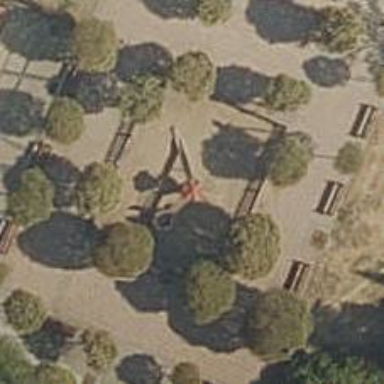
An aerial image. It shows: Playground area for leisure activities on the land.